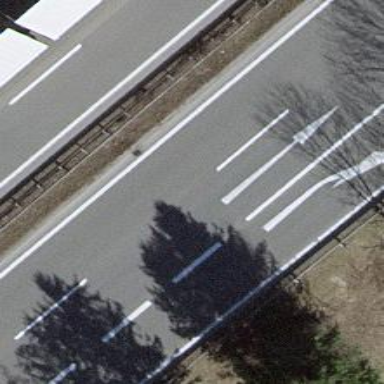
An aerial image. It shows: Motorway junction.